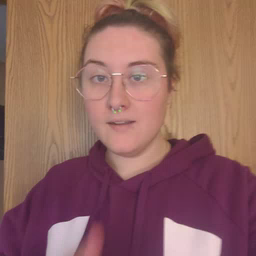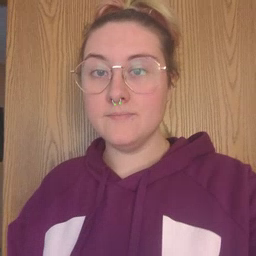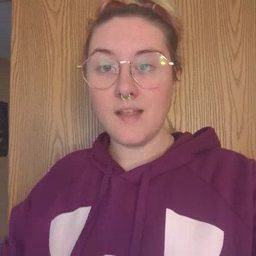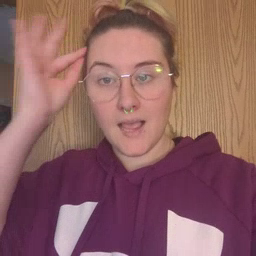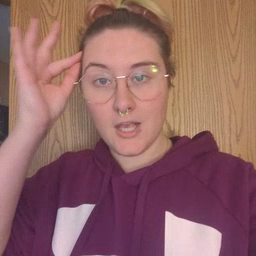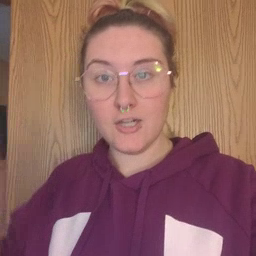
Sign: hair